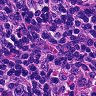
Metastatic tissue present: no